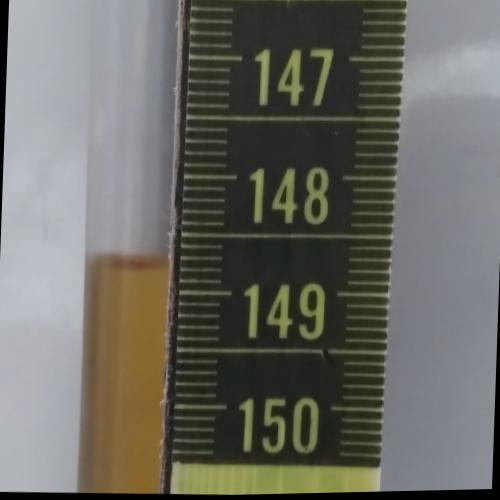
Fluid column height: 148.8 cm